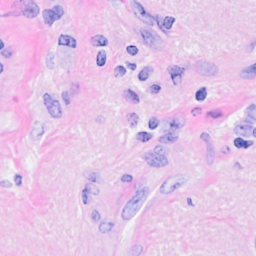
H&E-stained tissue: Breast